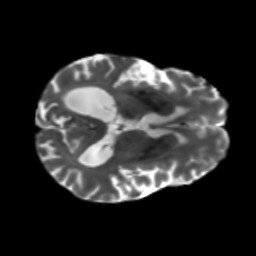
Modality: T2w
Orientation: axial
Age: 75
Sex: male
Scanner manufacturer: siemens
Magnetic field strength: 3 T
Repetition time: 5.25 s
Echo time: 0.08 s